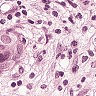
Metastatic tissue present: yes